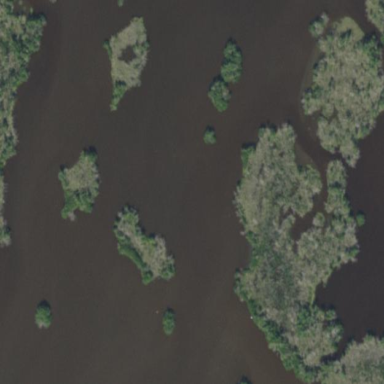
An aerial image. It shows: Rich mangrove swamp wetland filled with Mangrove plants.